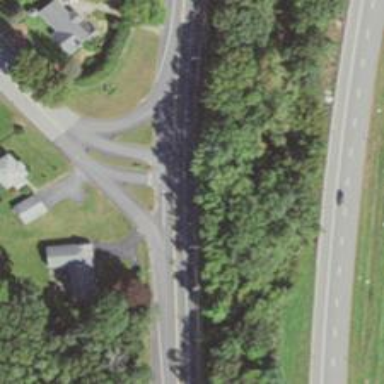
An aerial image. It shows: Secondary link road.